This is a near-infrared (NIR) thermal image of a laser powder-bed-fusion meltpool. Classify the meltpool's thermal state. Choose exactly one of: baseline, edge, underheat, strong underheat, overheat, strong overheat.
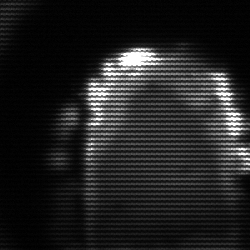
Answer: baseline